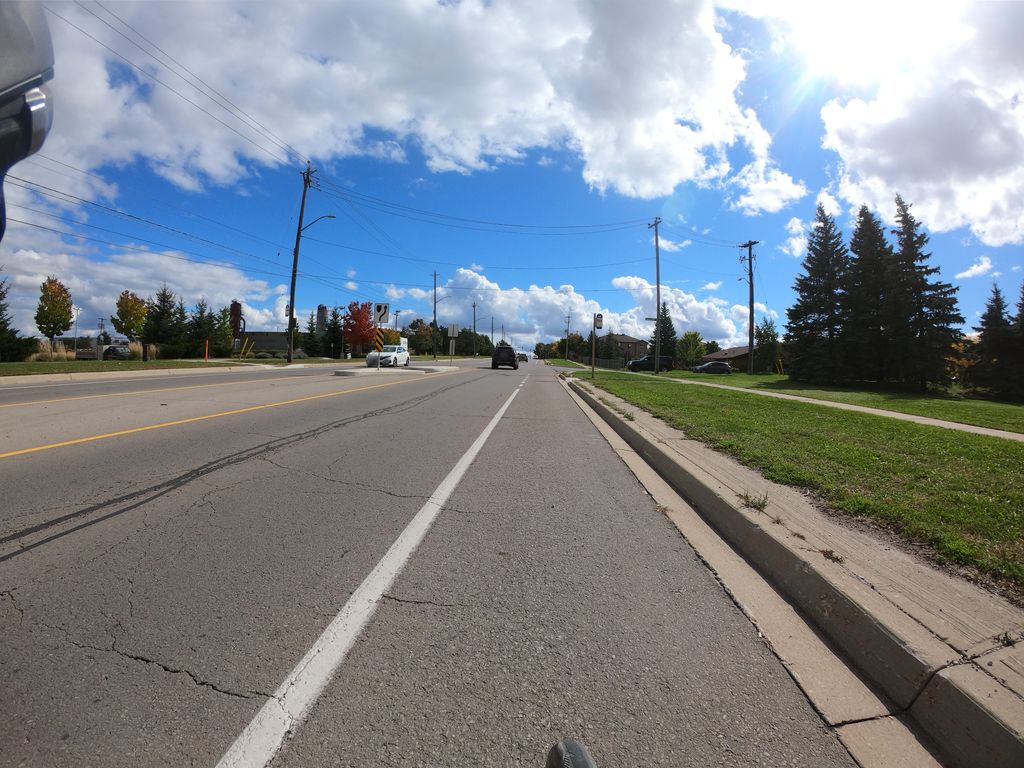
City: kitchener-waterloo